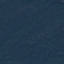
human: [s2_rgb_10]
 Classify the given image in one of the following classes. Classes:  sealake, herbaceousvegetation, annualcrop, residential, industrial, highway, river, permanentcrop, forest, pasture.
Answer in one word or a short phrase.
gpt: Forest